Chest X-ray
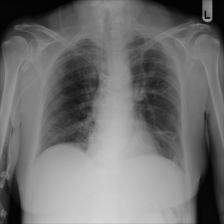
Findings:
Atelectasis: negative
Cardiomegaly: negative
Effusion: negative
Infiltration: negative
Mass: negative
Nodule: positive
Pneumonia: positive
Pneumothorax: negative
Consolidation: negative
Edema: negative
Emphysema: negative
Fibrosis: negative
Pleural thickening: negative
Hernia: negative